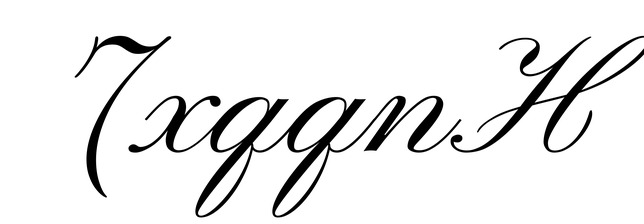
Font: PinyonScript-Regular